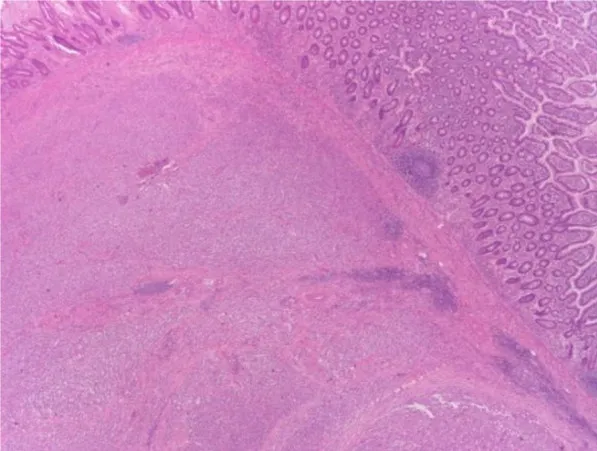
Tumor infiltrates the small bowel (hematoxylin-eosin staining x 40).
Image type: pathology (h&e)